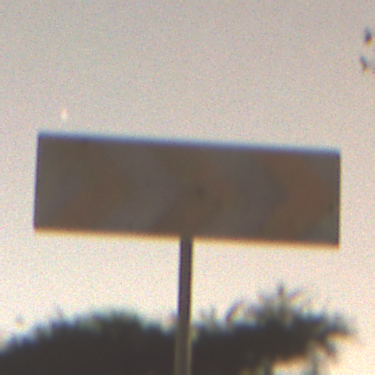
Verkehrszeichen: RichtungstafelnInKurvenGrossLinks
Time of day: Night
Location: Outdoor (Suburban)
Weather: Clear
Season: NotSpecified
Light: Artificial